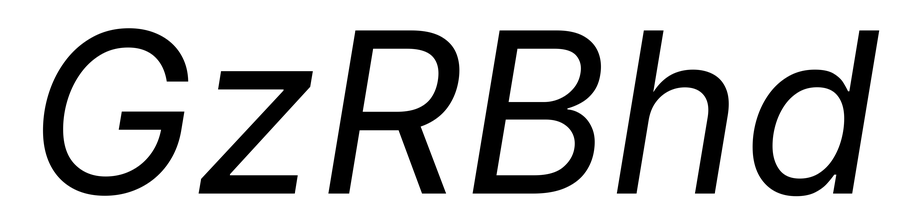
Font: Inter-Italic_Italic